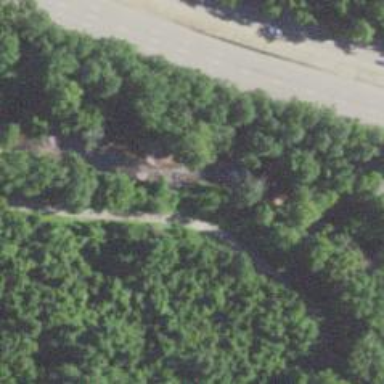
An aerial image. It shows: Asphalt cycleway that is shared.